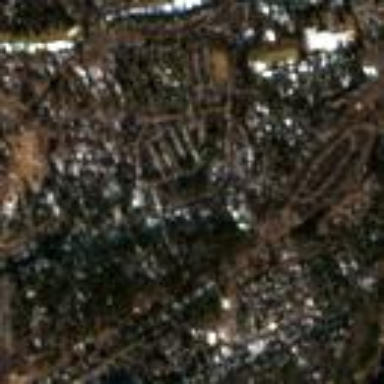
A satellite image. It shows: Residential area.